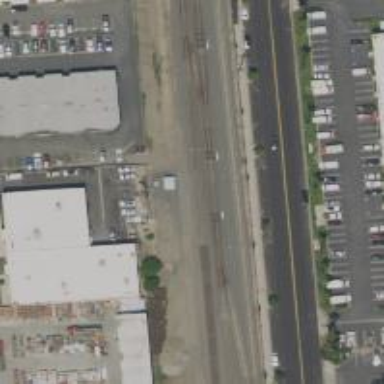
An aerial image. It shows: Railroad crossover.